Field crop: maize
Growth stage: 2
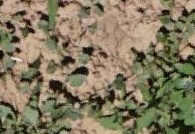
Species: convolvulus